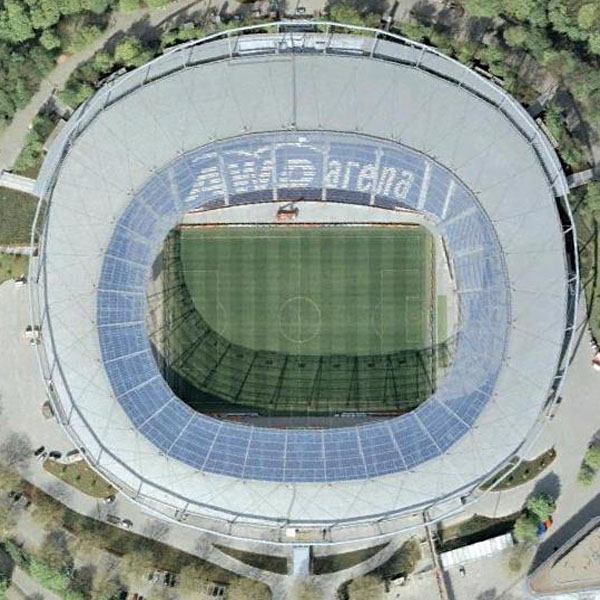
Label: Stadium